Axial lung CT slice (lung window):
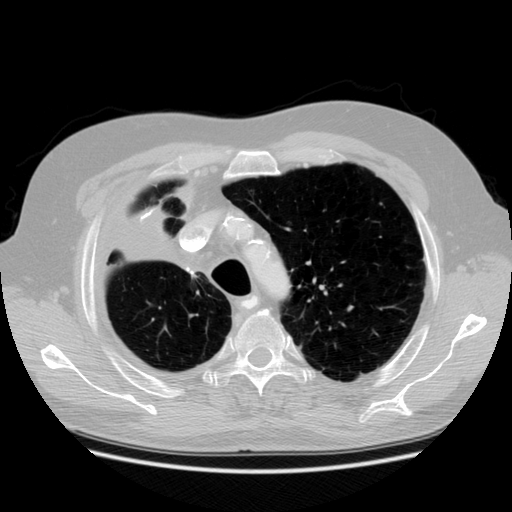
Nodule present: no